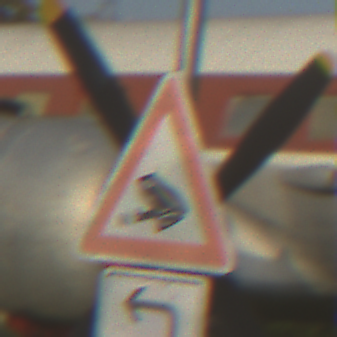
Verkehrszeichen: AmphibienwanderungRechts
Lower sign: RichtungsangabeDurchPfeile2
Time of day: SunriseSunset
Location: Outdoor (Special)
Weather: Clear
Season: NotSpecified
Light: Natural